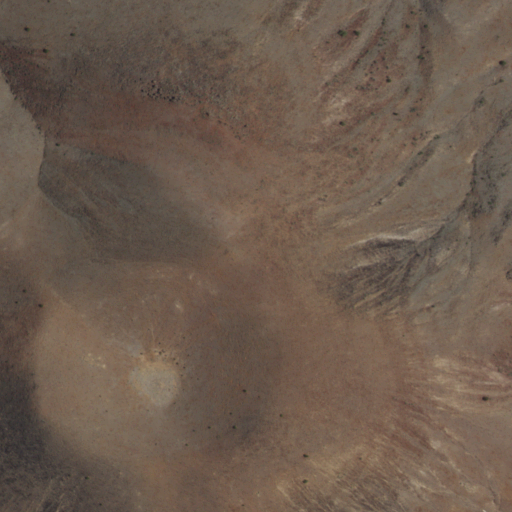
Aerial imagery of mountain in New Mexico named Cerro Verde containing shrub and grassland